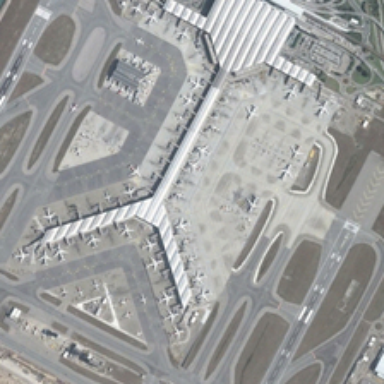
Many planes will fall on this site .